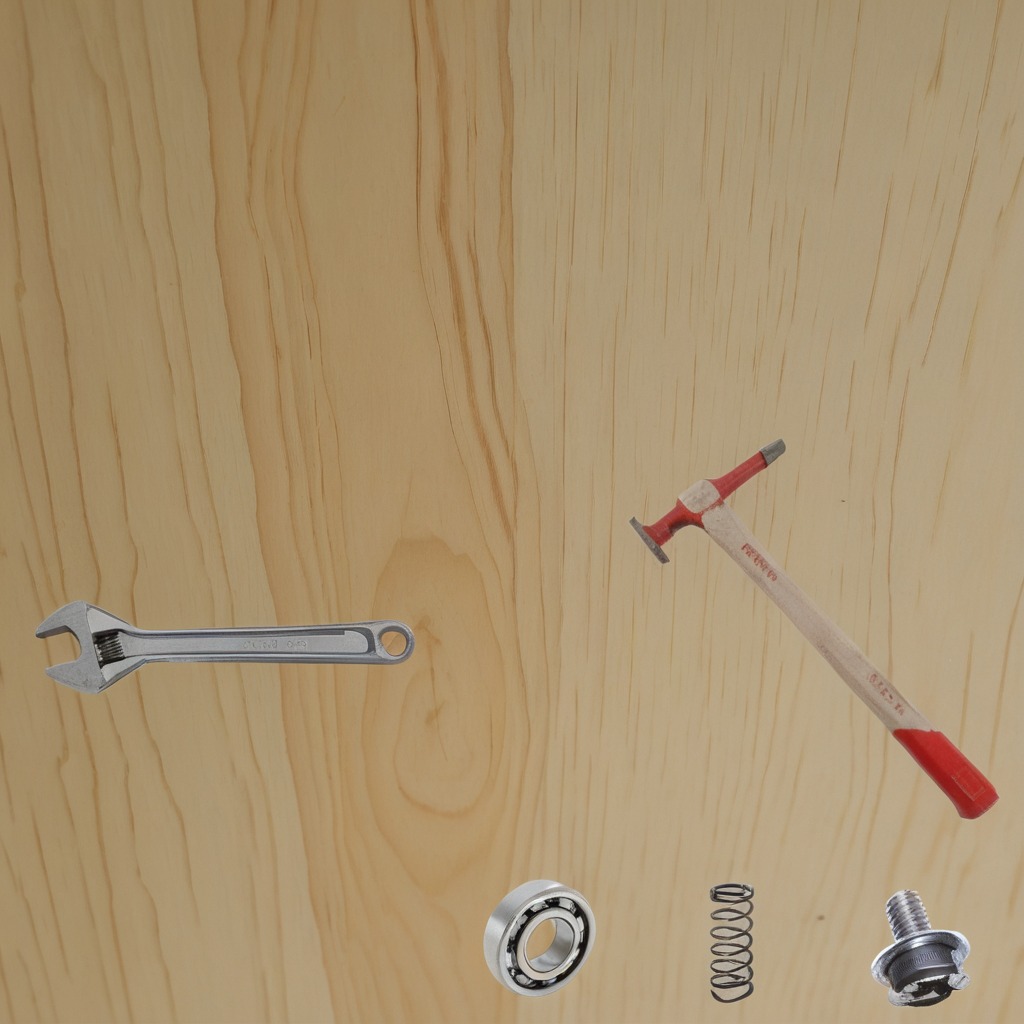
A ball bearing, a hammer, a machine screw, a coiled metal spring, and a wrench are lying on the plywood surface.